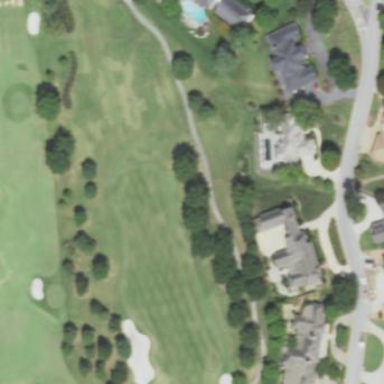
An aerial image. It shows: The area is marked as out of bounds on the golf course.